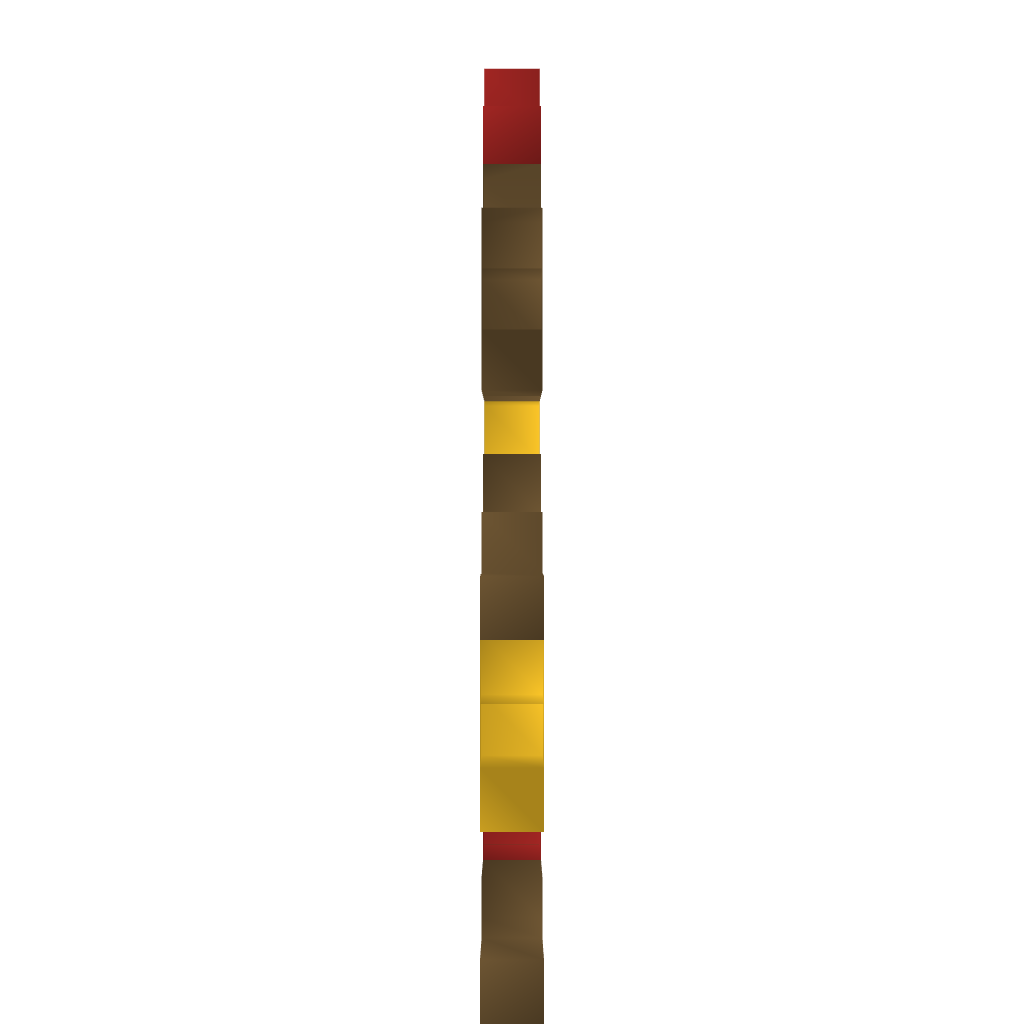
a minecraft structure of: Mario pixel art